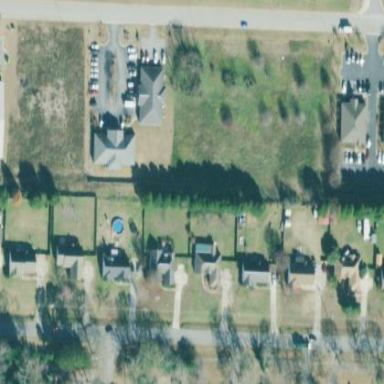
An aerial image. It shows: Residential area consisting of single-family homes.